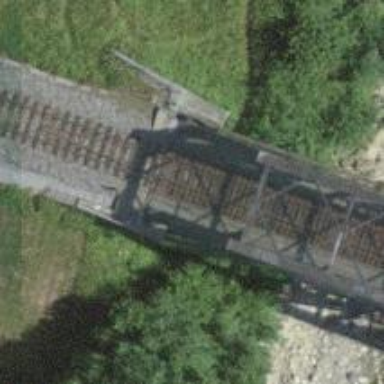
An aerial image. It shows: Single-track railway with electrified contact lines.